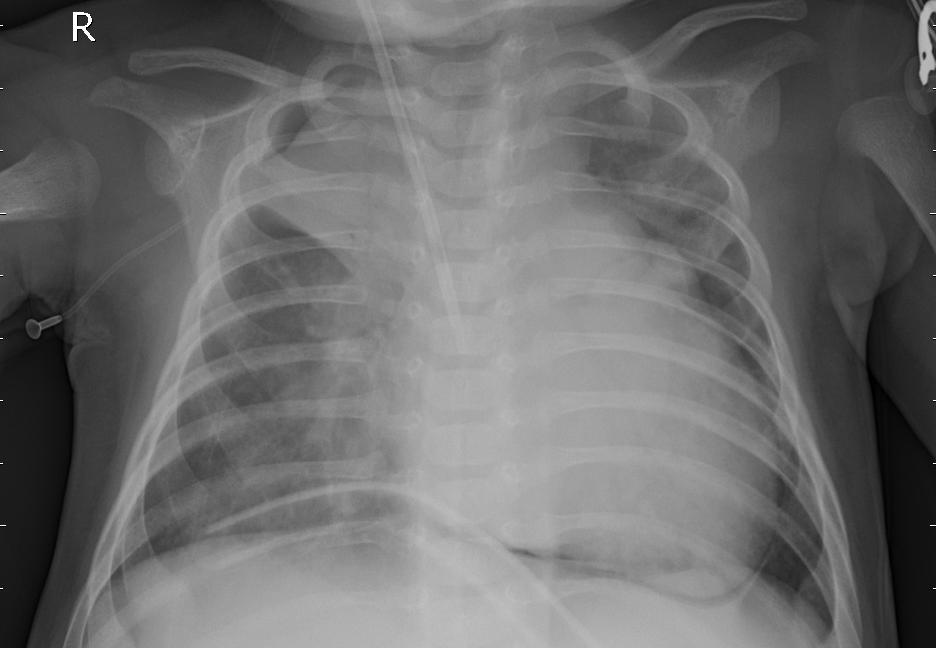
Diagnosis: PNEUMONIA